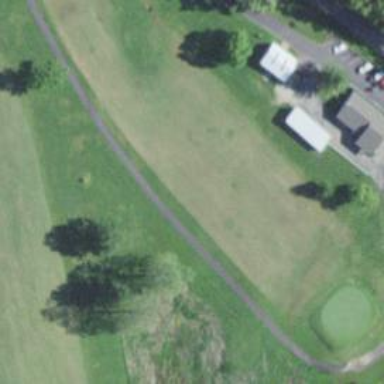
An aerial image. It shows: View of golf hole.